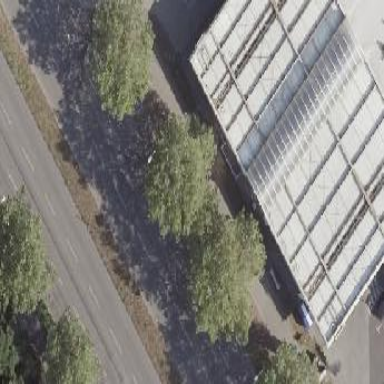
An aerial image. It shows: View of roof of building.